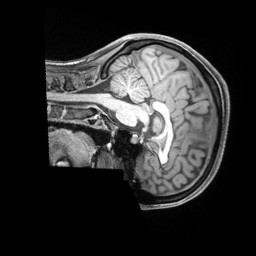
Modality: T1w
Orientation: sagittal
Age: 22
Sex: female
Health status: ill
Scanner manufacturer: siemens
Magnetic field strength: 3 T
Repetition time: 2.2 s
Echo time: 0.00218 s